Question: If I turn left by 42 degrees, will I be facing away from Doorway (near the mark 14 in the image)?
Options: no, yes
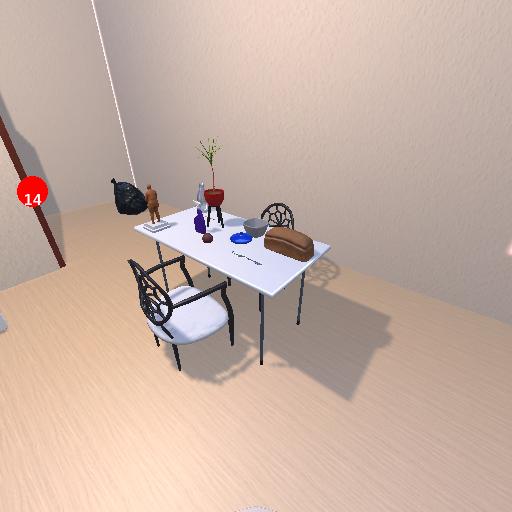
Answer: no